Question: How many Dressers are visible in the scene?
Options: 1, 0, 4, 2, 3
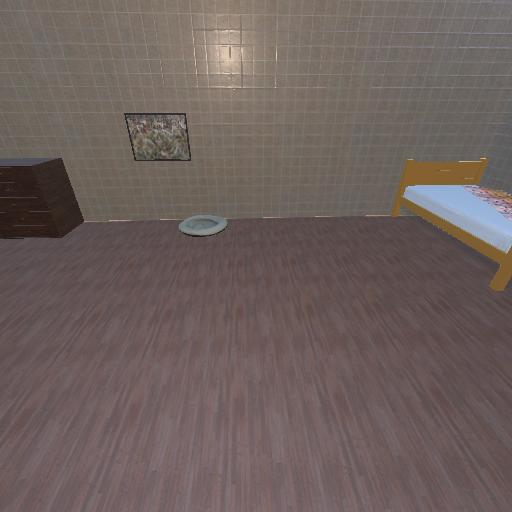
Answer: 1